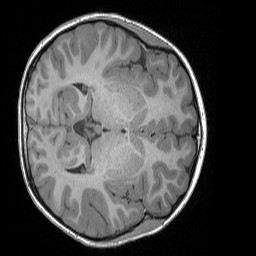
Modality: T1w
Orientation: axial
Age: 8
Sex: female
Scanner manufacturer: siemens
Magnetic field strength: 3 T
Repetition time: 1.65 s
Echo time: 0.00203 s